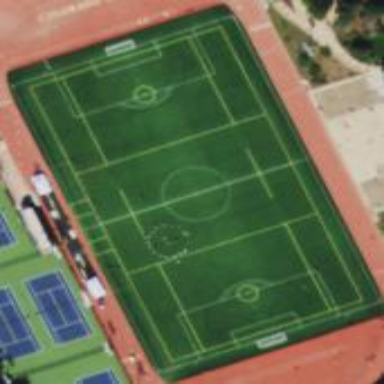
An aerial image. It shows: Soccer pitch with turf surface for leisure sports activities.